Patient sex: M
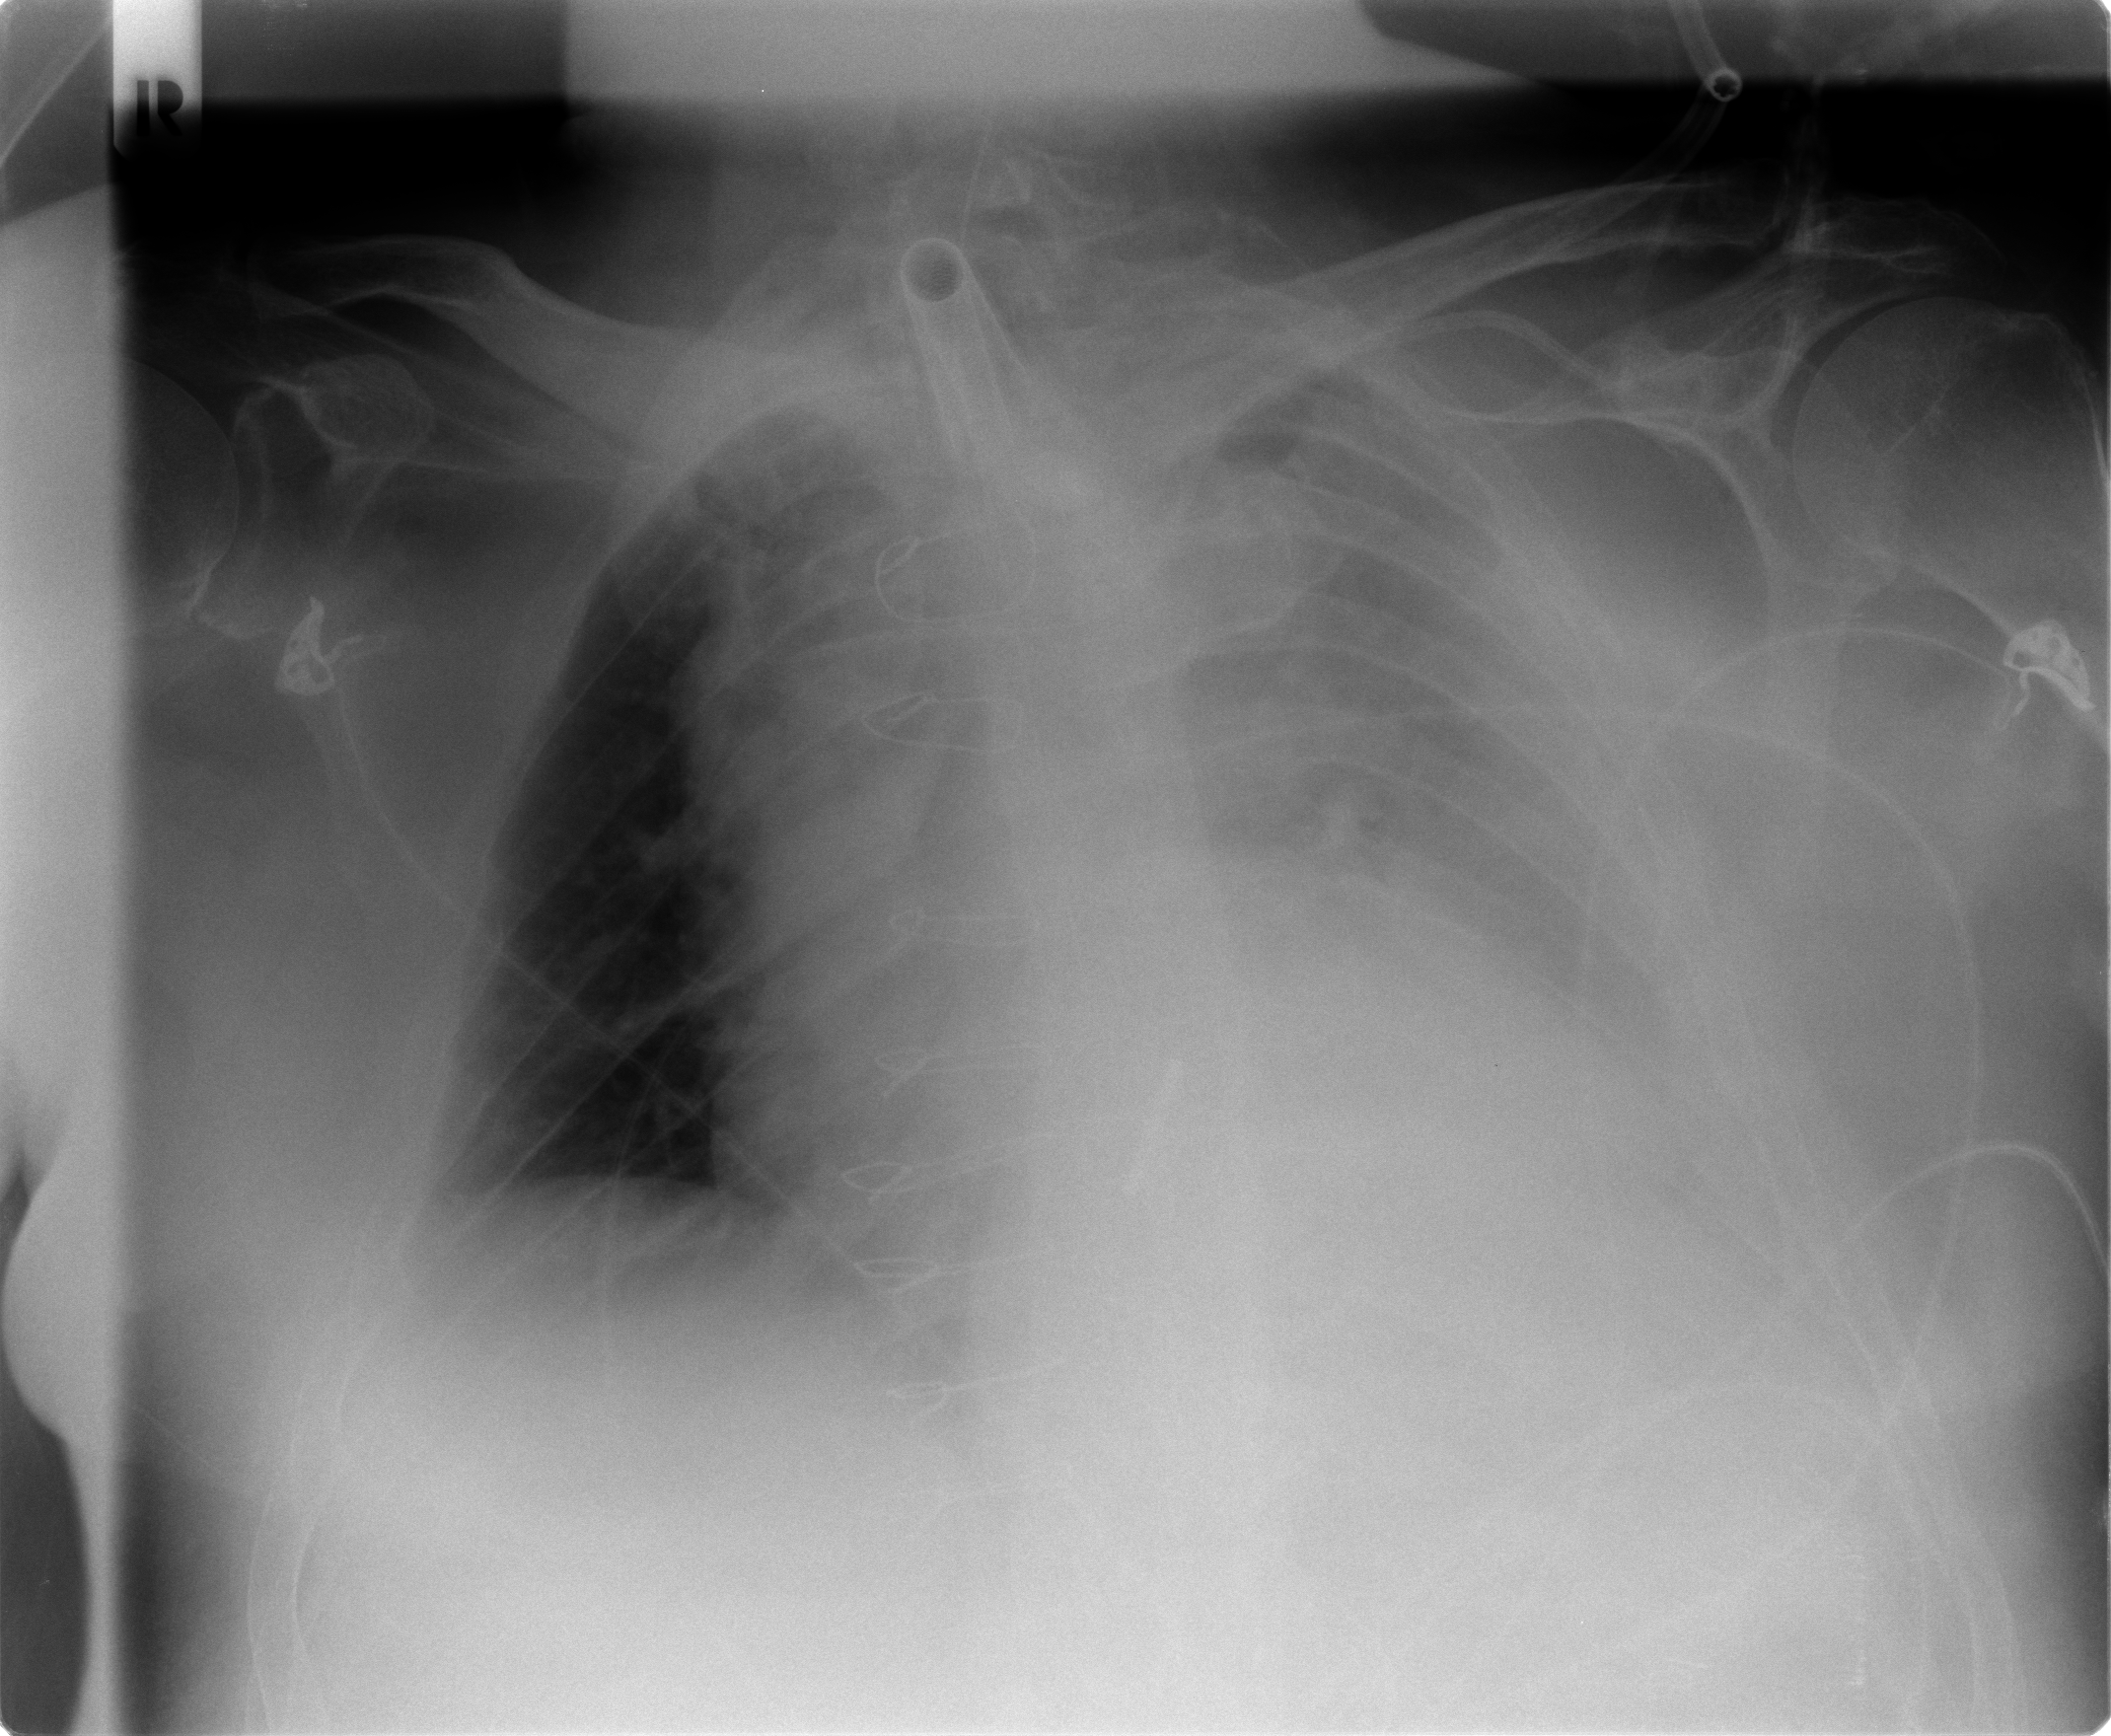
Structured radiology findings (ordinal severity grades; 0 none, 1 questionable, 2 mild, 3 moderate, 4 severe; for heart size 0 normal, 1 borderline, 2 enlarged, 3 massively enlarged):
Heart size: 2
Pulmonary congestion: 3
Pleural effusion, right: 0
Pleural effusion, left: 3
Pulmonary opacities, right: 0
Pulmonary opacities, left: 4
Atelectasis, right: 2
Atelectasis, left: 4